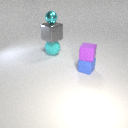
small cyan metal sphere above large cyan rubber sphere